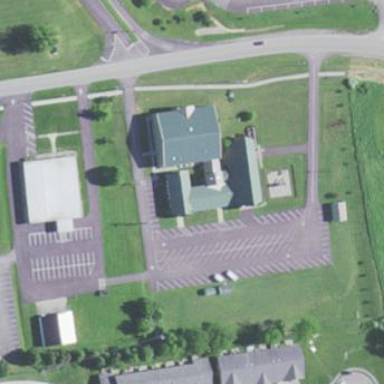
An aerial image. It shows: Church which is place of worship.